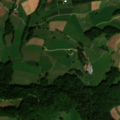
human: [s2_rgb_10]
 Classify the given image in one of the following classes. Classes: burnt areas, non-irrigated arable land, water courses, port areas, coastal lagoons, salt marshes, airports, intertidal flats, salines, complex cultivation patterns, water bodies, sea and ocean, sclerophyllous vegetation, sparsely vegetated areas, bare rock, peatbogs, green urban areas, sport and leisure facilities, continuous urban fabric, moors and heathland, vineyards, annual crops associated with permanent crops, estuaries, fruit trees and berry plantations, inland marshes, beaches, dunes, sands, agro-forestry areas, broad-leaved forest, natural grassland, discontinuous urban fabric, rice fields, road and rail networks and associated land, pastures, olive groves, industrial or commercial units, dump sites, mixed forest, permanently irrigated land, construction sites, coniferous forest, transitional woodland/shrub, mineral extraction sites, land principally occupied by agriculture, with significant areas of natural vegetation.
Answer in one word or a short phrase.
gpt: land principally occupied by agriculture, with significant areas of natural vegetation, mixed forest